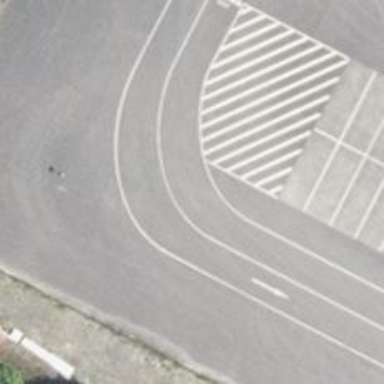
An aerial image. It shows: Asphalt driveway for service vehicles.